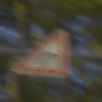
Verkehrszeichen: KurveRechts
Umgebung: Outdoor, Nature
Tageszeit: SunriseSunset
Wetter: PartlyCloudy
Licht: Natural
Jahreszeit: NotSpecified
Kontrast: HighContrast